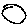
Label: circle